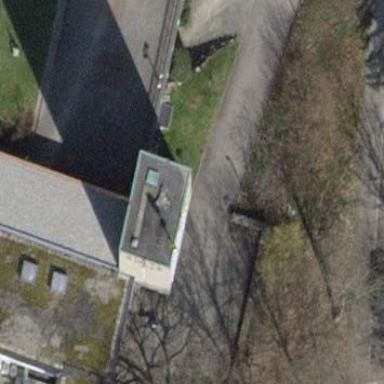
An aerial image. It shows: Beautiful church building.